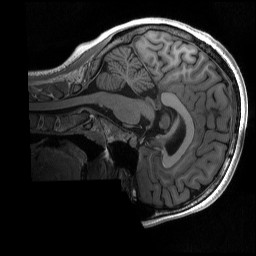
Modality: T1w
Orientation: sagittal
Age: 22
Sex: female
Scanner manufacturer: siemens
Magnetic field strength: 3 T
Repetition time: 2.3 s
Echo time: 0.00298 s